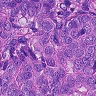
Metastatic tissue present: yes